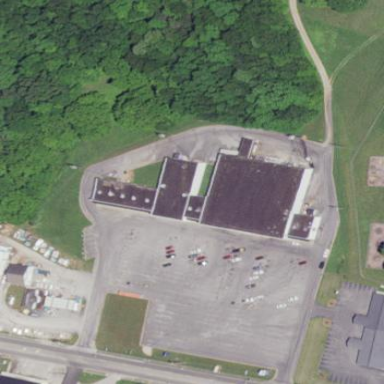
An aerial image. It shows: Supermarket located in building.